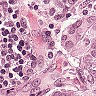
Metastatic tissue present: yes